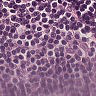
Metastatic tissue present: no